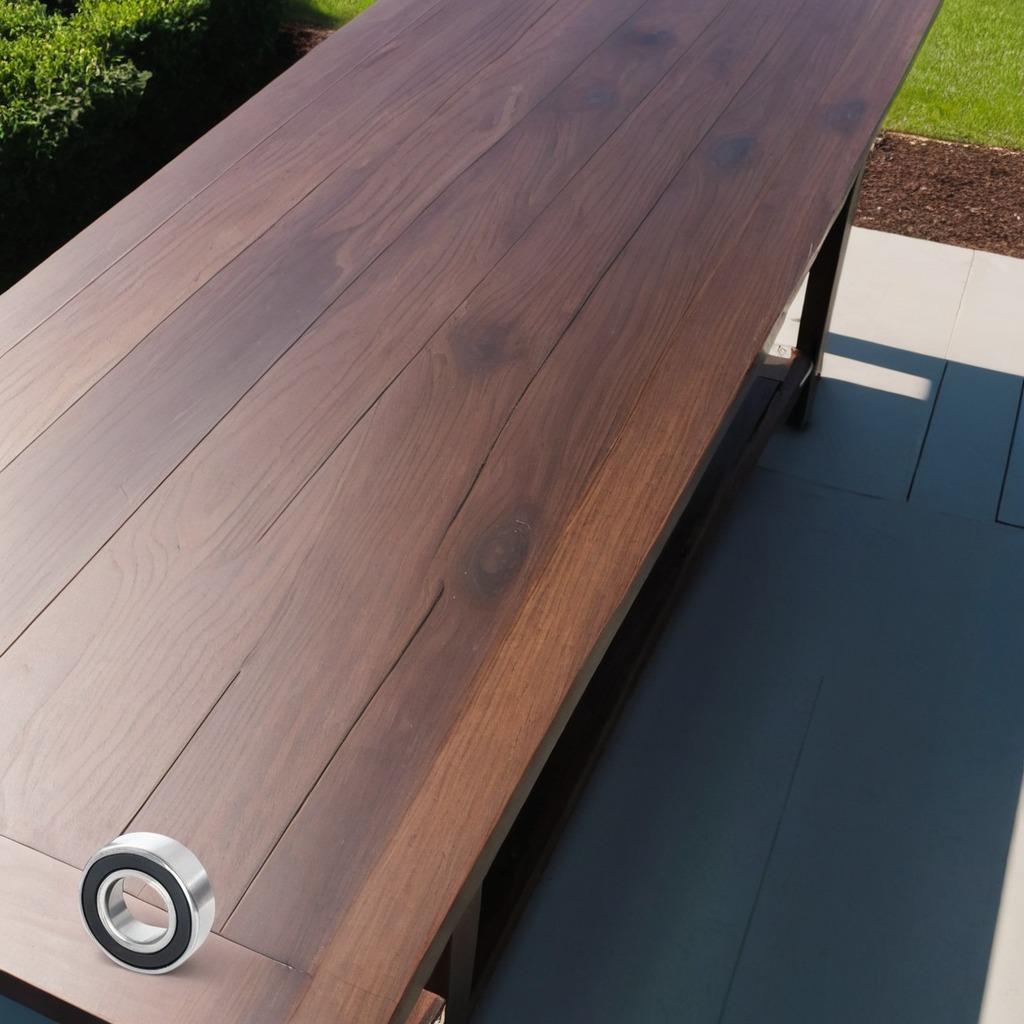
A metal ball bearing is lying on the workbench.